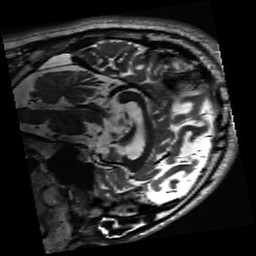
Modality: inplaneT2
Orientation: sagittal